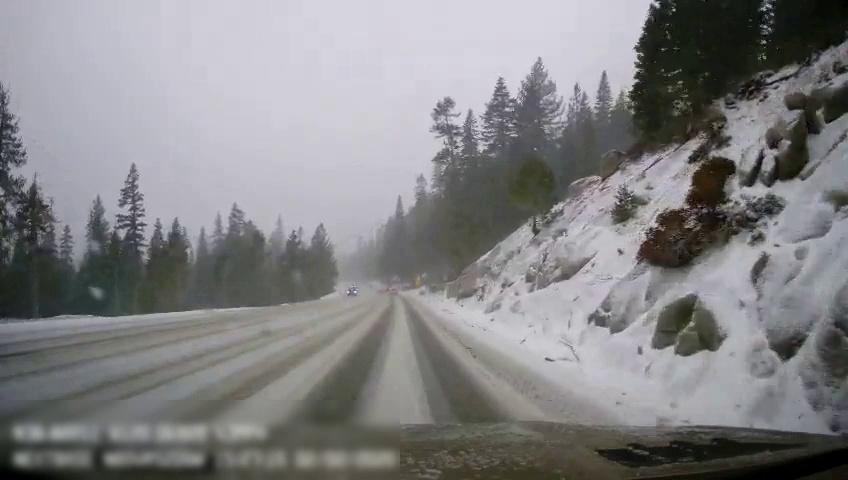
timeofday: Day
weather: Snowy
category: Drivable Space